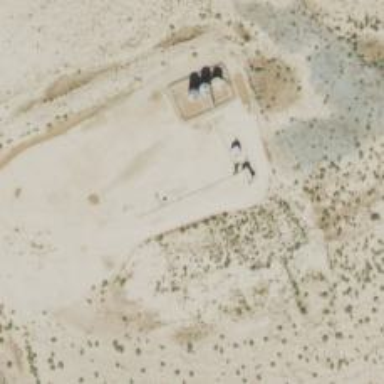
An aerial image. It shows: Petroleum well that is man-made.